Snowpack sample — Buffalo Mountain, Silverthorne, Colorado, USA (1/25/25, 10:11 AM MST)
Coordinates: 39.6222, -106.1139
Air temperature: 22 °F
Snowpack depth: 110 cm
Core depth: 30 cm
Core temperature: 42.8 °F
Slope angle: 12°, slope face: 102°
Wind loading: high
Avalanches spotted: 0
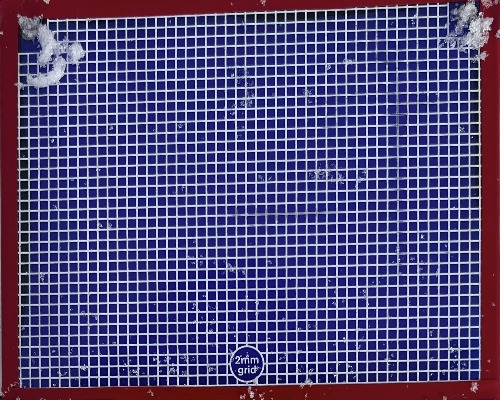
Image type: profile
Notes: No avalanches nearby, collected on the outskirts of a fire break 15 meters from the treeline, on way to Buffalo and Red Mountain